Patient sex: M
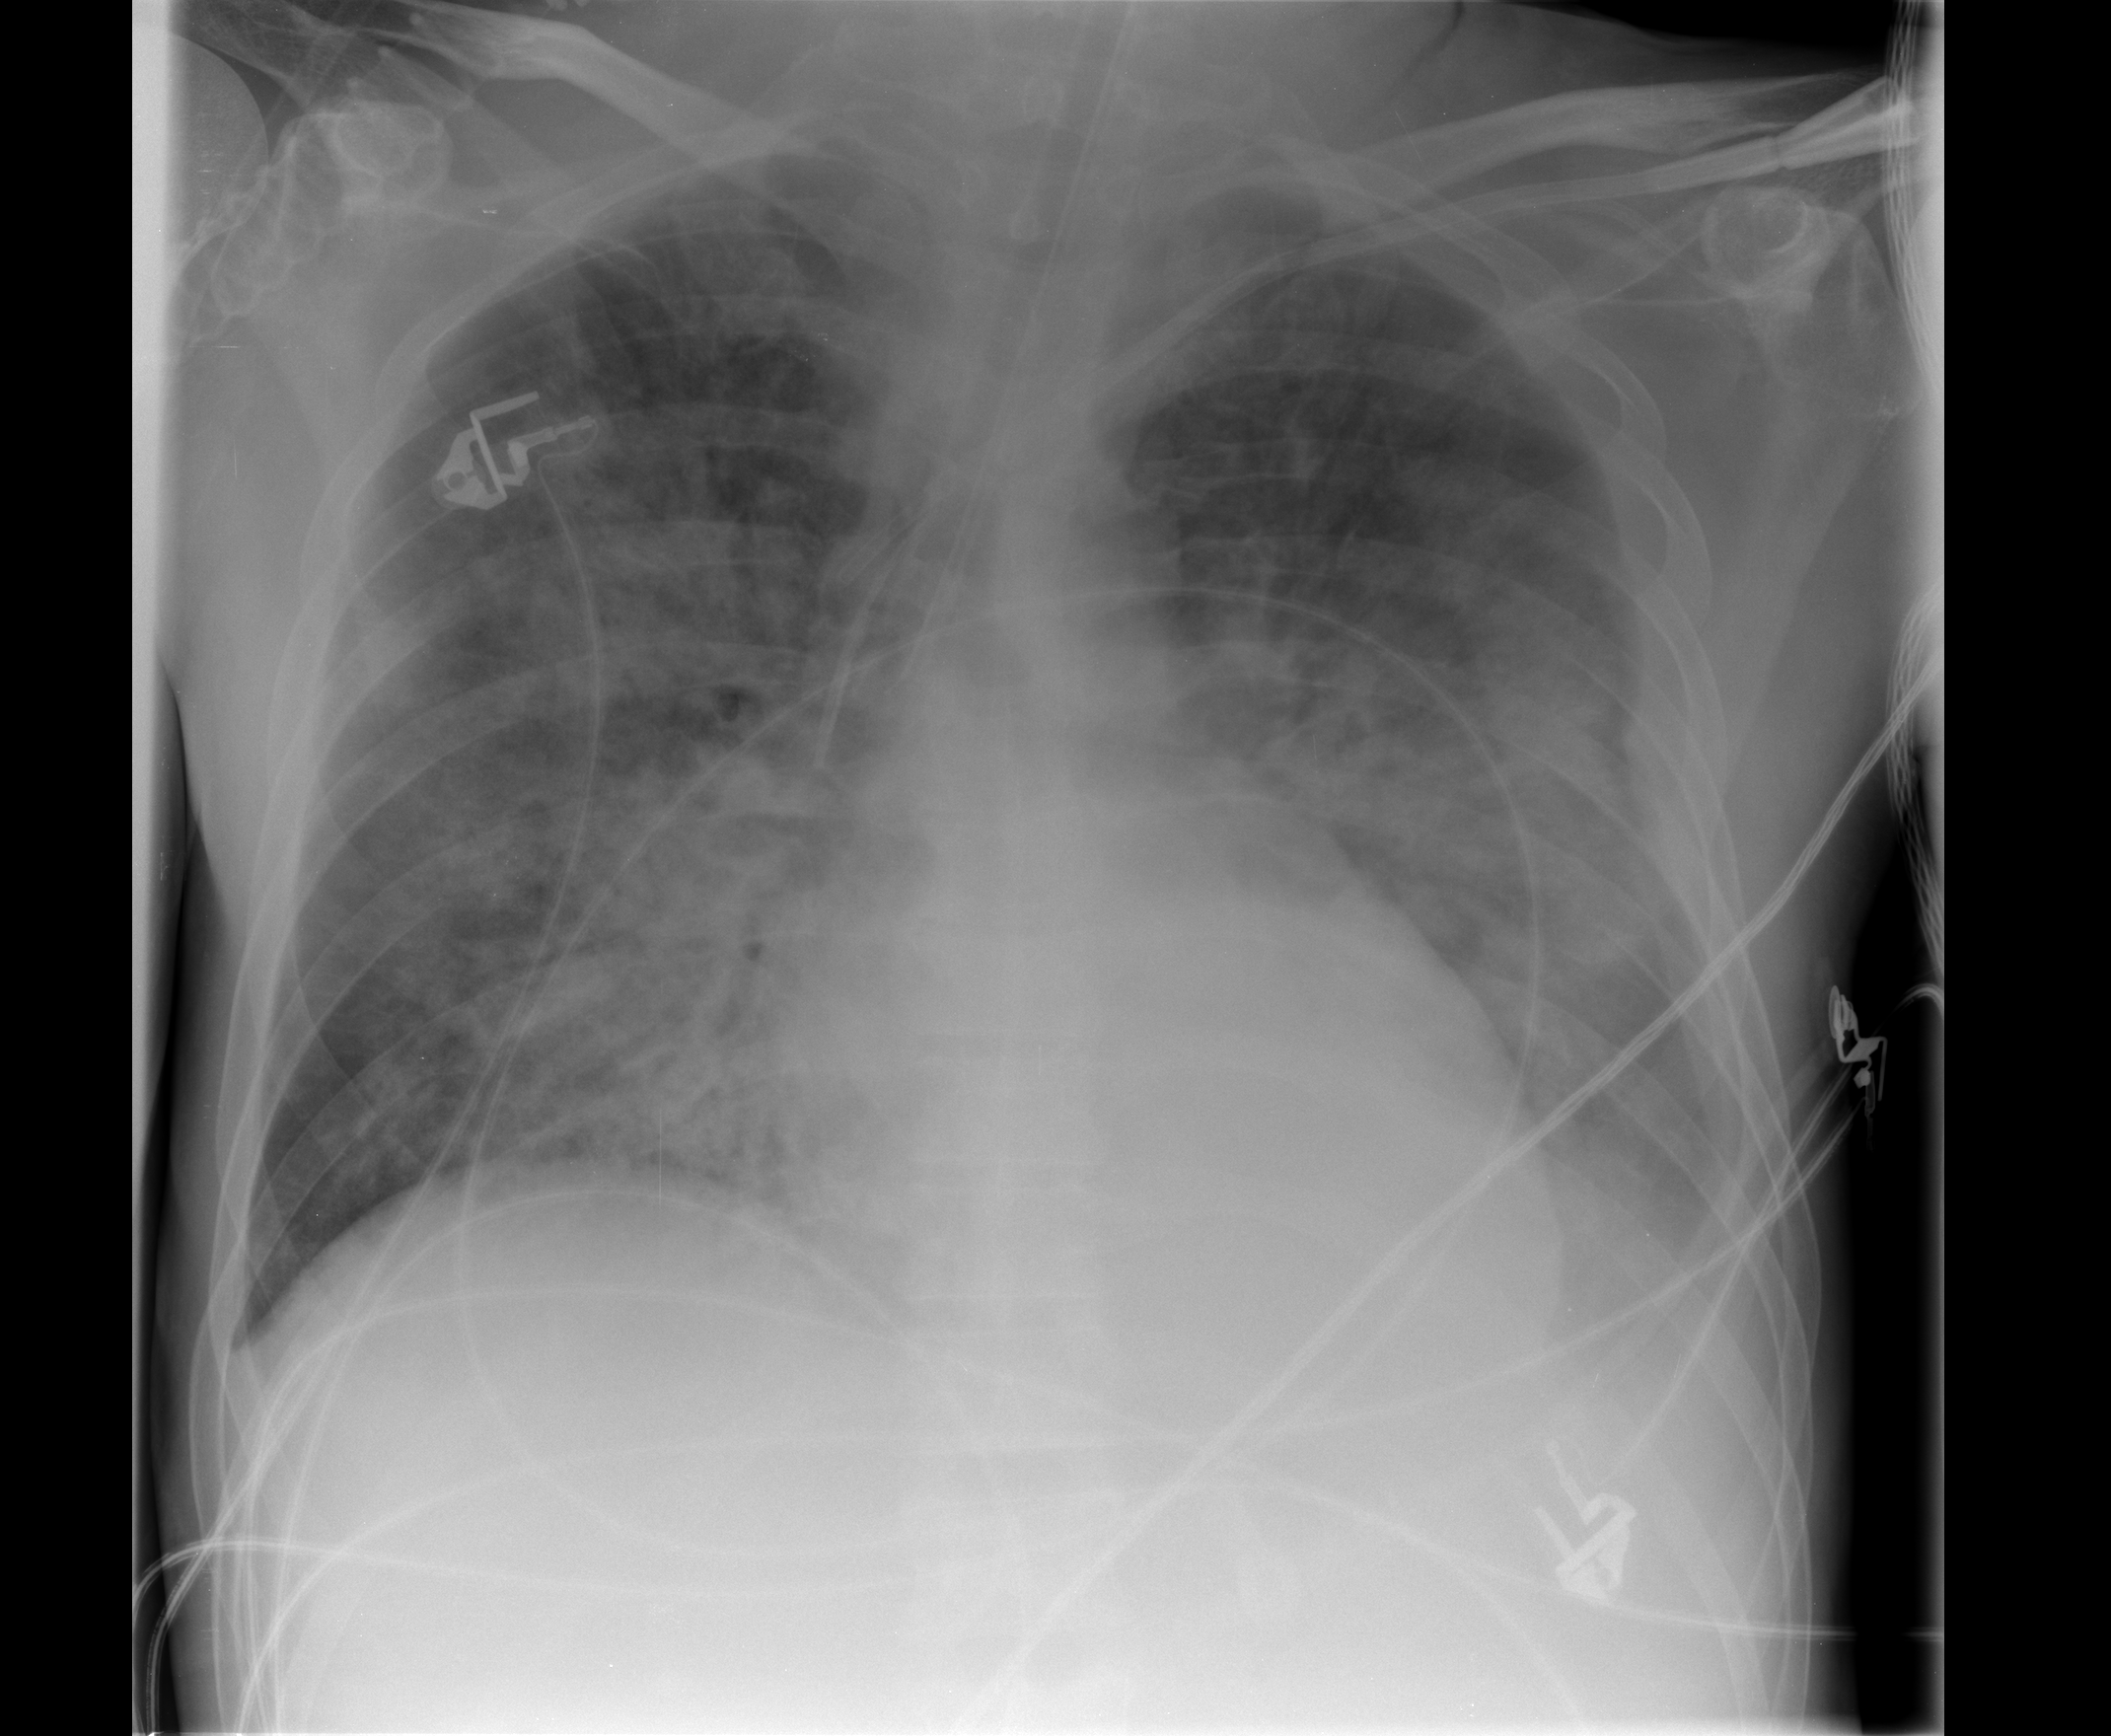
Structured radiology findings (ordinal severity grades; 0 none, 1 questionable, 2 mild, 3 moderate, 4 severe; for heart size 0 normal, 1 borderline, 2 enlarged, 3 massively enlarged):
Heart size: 0
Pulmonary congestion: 3
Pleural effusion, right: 0
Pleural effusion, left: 3
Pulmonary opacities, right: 3
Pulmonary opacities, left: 3
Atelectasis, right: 0
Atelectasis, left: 3